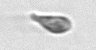
Label: Cryptophyta